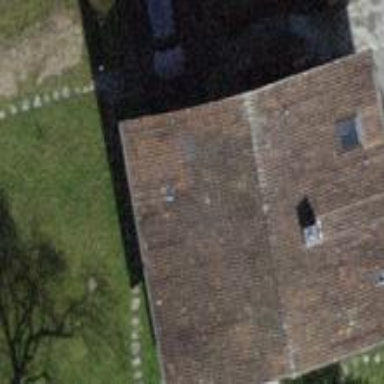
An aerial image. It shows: Building with tiled roof.